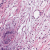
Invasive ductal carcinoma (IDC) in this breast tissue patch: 1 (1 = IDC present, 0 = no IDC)